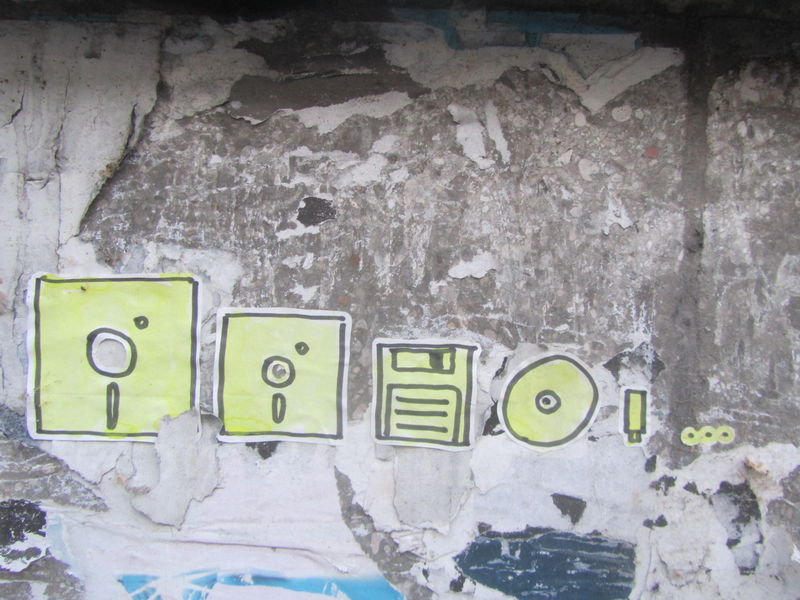
Titel: Evolution
Standort: München
Schlagwörter: weiß, gelb, grau, schwarz, alt, wand, musik, rund, papier, abstrakt, winter, collage, leuchten, technik, filzstift, plakat, kugel, edding, kaputt, putz, bahn, entwicklung, pop art, moderne kunst, vergangenheit, eier, plakatwand, stick, fortschritt, aufkleber, kleben, neon, schwazr, graffiti, textmarker, street, zukunft, angerissen, laufwerk, street art, digital, ei, cd, cloud, sticker, festplatte, speichern, diskette, neongelb, floppy disk, usb-stick, floppy disc, technikgeschichte, floppy, usb, cd-rom, disketten, datenträger, memorystick, compuzter, dvd